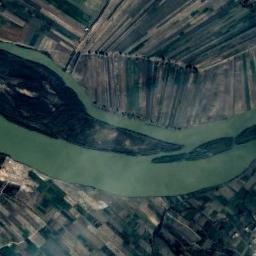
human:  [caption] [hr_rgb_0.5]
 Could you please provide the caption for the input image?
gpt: The green river with some channel bars goes through the farmland .

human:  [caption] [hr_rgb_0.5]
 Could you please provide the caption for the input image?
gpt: The river is surrounded by trees .

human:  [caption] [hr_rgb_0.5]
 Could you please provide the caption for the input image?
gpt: The river goes through bare and green farmland .

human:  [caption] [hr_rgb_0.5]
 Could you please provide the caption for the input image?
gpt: A broad, Curvy, Light green river with small islands on both sides of the shore, Mixed with green and tan .

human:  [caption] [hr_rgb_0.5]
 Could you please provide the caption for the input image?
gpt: There are many farmlands around the river with two islands .